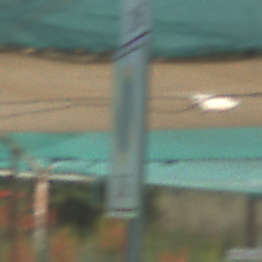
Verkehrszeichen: BeginnEingeschraenktesHalteverbotZone
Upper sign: BeginnZone30
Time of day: MorningAfternoon
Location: Roofed (Special)
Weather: PartlyCloudy
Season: NotSpecified
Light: Natural